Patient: sex M, age 61
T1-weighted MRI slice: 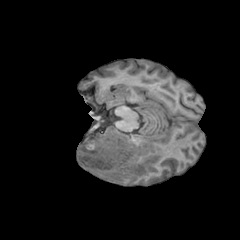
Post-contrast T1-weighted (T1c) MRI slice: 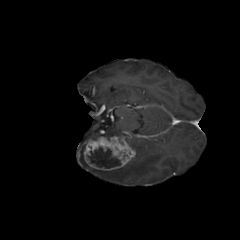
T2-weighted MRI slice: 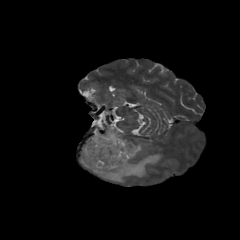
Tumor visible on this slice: yes
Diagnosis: Glioblastoma, IDH-wildtype
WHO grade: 4